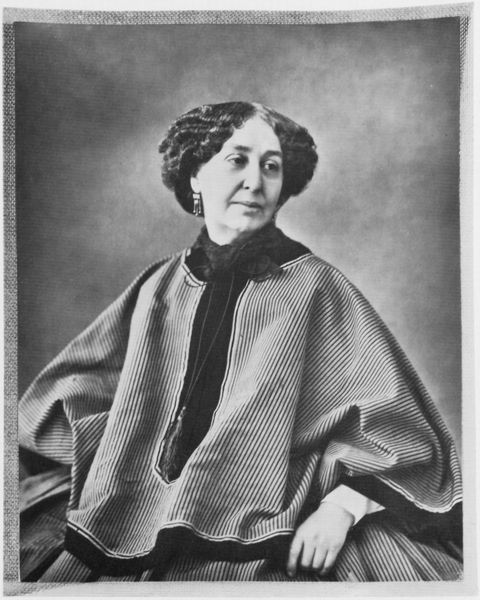
Titel: George Sand
Künstler: Atelier Nadar
Institution: unbekannt
Schlagwörter: feder, hand, umhang, weiß, sitzen, frau, frisur, grau, haar, hell, kleid, licht, mund, nase, ohrring, schmuck, schwarz, stirn, blick, dame, schal, tuch, schleife, bluse, kragen, rahmen, samt, ärmel, portrait, porträt, gewand, haare, mantel, pose, sitzend, ohrringe, frontal, lippen, locken, mittelscheitel, scheitel, lächeln, seitlich, kette, modern, rand, weib, brauen, halstuch, gestreift, streifen, überwurf, revers, foto, fotografie, schwarz weiss, photo, ohring, herrscherin, königin, pellerine, gelockt, poncho, donna, würd